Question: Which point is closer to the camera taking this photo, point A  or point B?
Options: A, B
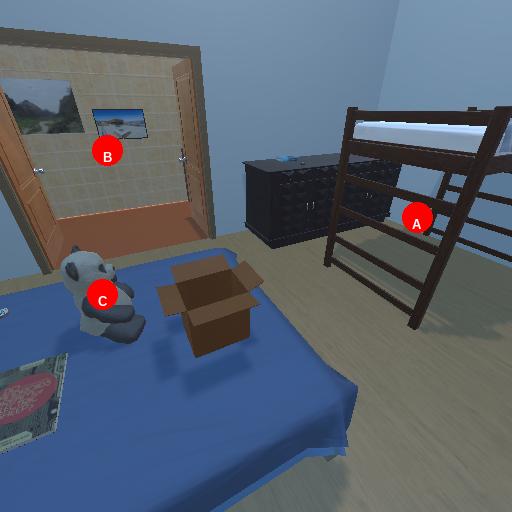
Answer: A